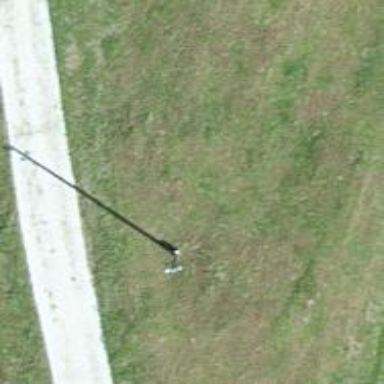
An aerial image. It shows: Power pole.